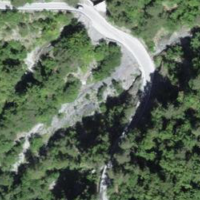
EUNIS habitat code: 44
Species observed at this site:
Geranium sanguineum